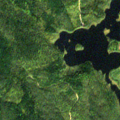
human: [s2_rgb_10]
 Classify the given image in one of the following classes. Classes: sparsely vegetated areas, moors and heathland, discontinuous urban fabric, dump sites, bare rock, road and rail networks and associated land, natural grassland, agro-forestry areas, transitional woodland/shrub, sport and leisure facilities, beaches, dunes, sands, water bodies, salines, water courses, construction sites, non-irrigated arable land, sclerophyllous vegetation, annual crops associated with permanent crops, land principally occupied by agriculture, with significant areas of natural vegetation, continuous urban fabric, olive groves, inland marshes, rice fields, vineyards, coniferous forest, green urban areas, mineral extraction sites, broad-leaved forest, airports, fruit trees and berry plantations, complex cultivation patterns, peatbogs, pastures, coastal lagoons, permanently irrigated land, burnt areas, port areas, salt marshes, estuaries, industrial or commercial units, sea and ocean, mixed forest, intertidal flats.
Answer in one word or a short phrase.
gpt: coniferous forest, mixed forest, water bodies